Field crop: maize
Growth stage: 2
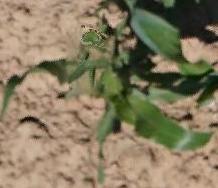
Species: maize